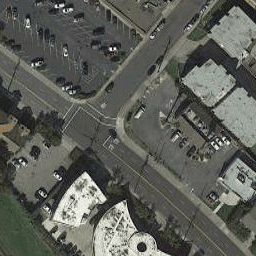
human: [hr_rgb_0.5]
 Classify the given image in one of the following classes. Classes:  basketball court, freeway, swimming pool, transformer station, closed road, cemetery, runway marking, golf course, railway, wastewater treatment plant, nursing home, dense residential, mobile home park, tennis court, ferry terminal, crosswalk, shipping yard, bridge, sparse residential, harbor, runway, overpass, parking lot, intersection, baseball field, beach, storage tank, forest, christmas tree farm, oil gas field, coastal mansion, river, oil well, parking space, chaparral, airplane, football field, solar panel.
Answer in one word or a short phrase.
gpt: intersection